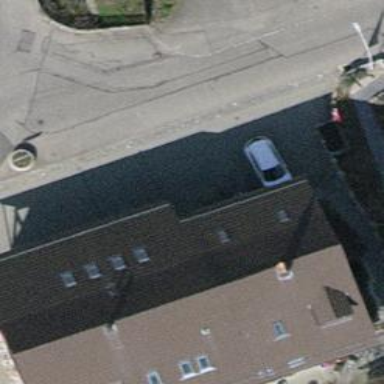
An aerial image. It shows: Semidetached house with gabled roof.